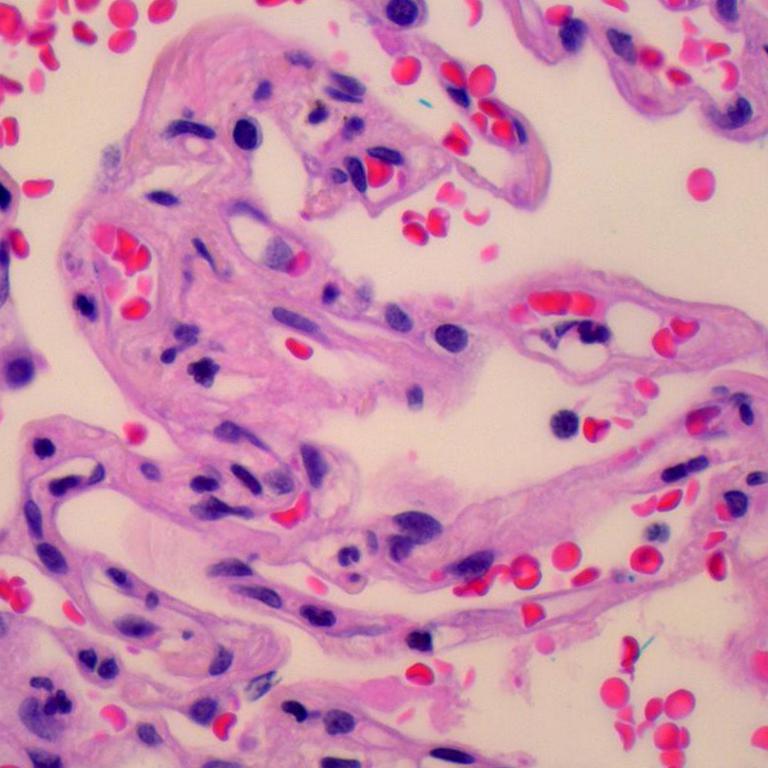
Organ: lung
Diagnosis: benign